Interaction volume radius: 10 \u00c5
Interaction volume height: 15 \u00c5
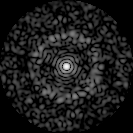
Disorder parameter: 0.8364